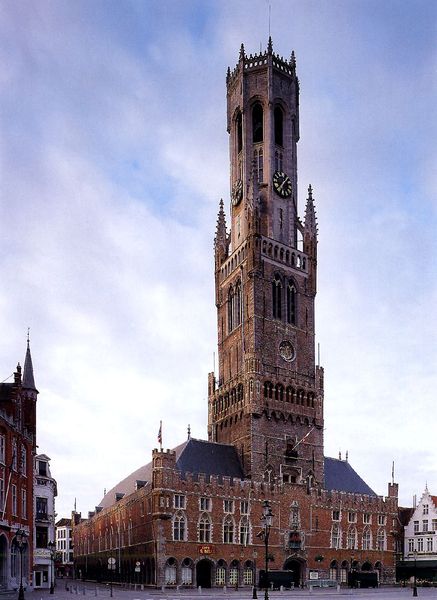
Titel: Brügge, Tuchhallen
Standort: Brügge (EU - B)
Schlagwörter: himmel, wolken, kirchturm, stadt, fenster, dach, gebäude, häuser, kirche, gotik, turm, fassade, ziegel, backstein, platz, uhr, zinnen, foto, türmchen, balustrade, rathaus, arkaden, marktplatz, ballustrade, kirchturmuhr, turmuhr, maßwerk, zinnenkranz, flandern